Aerial crown-view tile of a tropical tree (Barro Colorado Island, Panama), acquired 20240918:
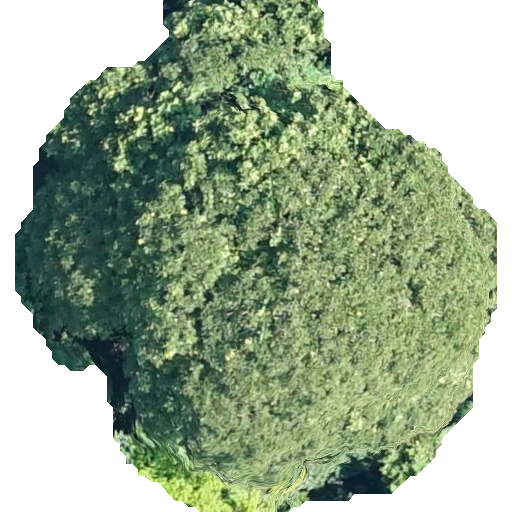
Species: Dipteryx oleifera
GBIF accepted scientific name: Dipteryx oleifera
Crown area: 287.006 m²